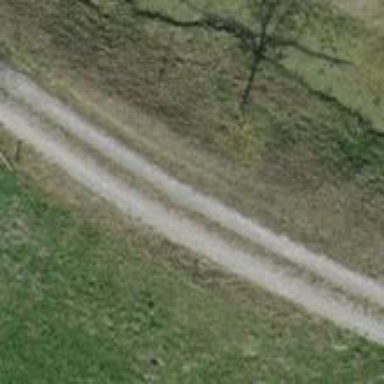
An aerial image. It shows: Compacted track road with grade3 tracktype.